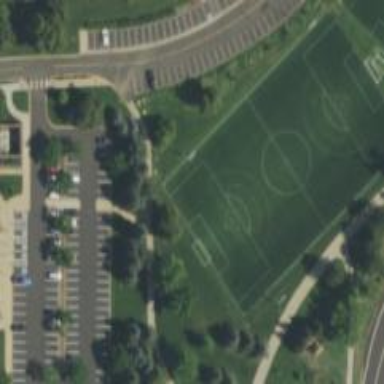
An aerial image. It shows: Pitch for American football with artificial turf surface.